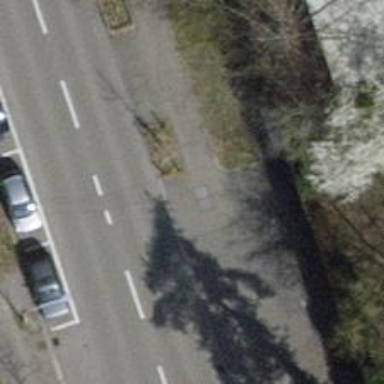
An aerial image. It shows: Tree-lined avenue.